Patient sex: M
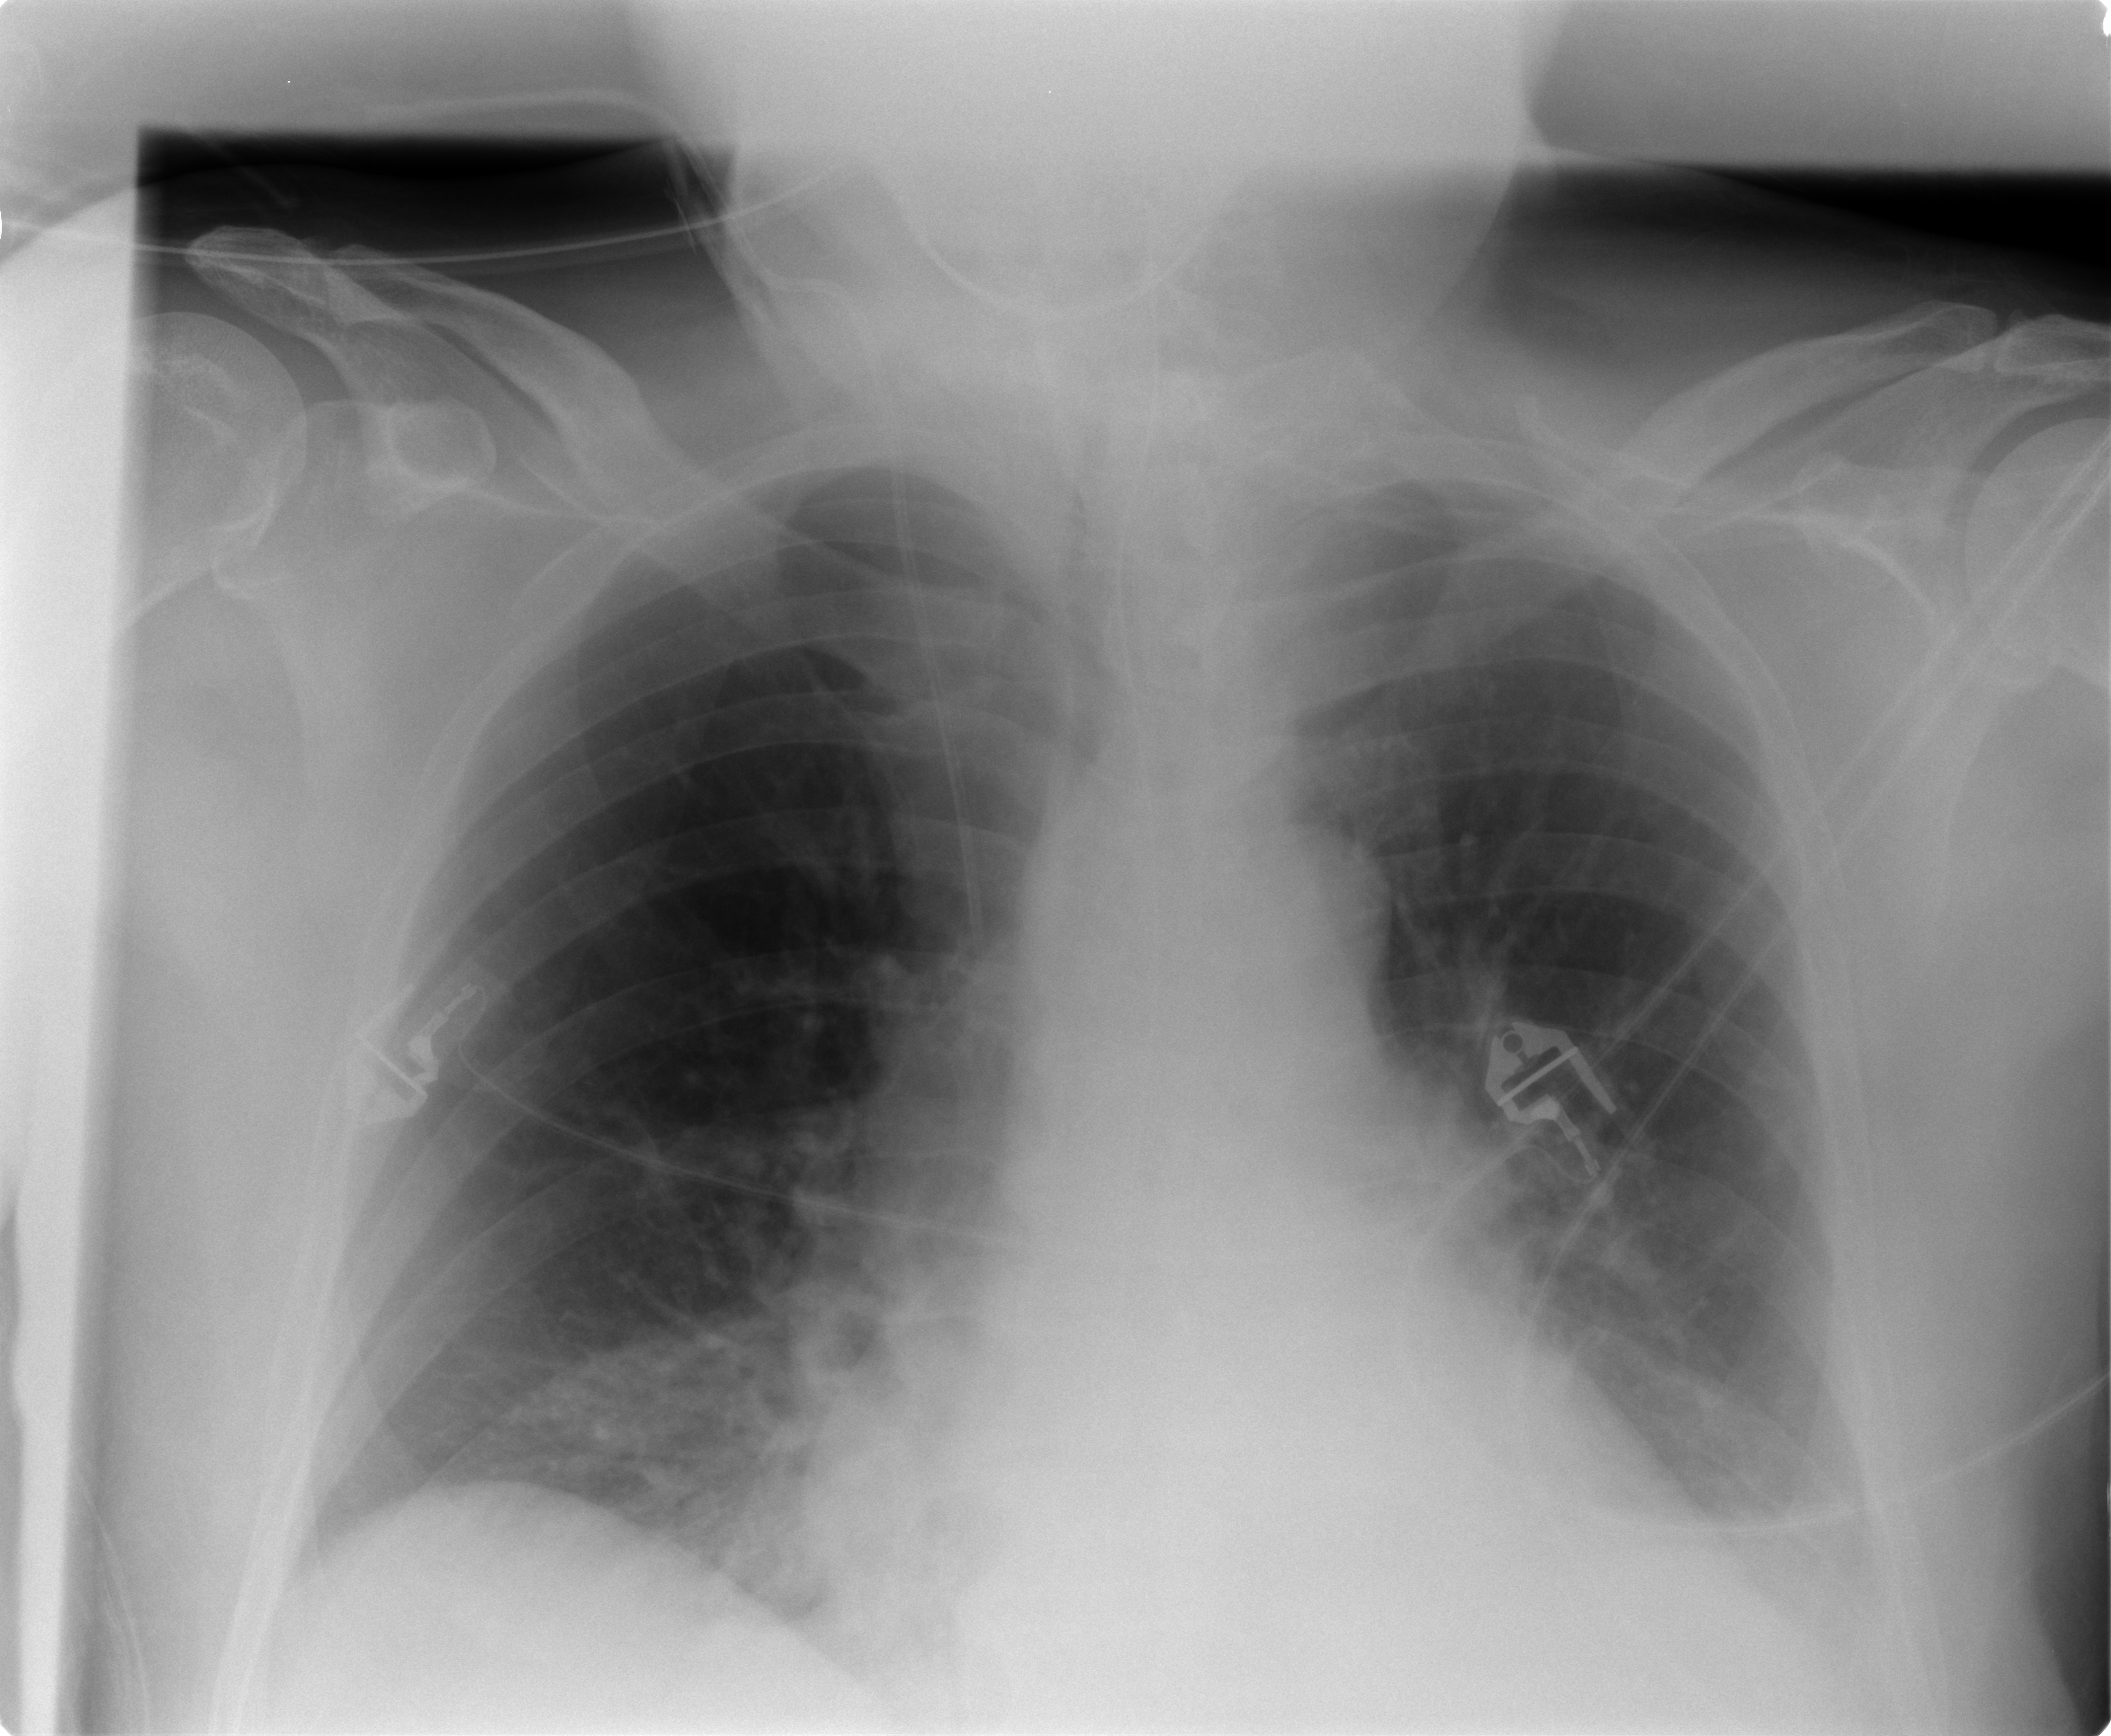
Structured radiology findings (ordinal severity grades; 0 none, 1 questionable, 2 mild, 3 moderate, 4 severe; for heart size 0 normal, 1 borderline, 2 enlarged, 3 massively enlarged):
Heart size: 2
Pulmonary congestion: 2
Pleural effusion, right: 0
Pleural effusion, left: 2
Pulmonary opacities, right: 1
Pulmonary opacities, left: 2
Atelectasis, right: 0
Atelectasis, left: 2